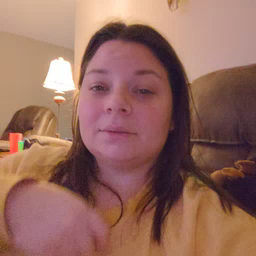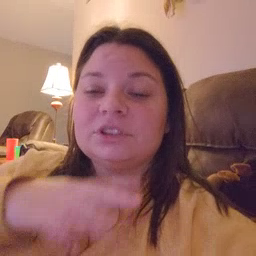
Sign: dirty